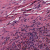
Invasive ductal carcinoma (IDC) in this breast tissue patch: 0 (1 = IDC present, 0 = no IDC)